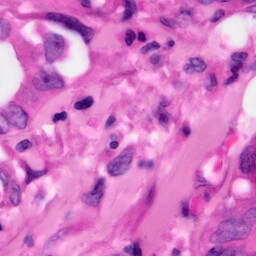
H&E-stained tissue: Pancreatic